Interaction volume radius: 10 \u00c5
Interaction volume height: 10 \u00c5
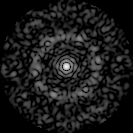
Disorder parameter: 0.8716